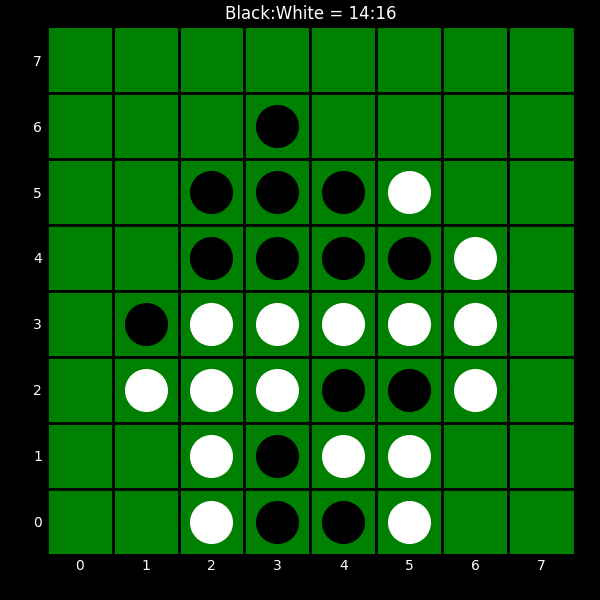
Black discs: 14
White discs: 16